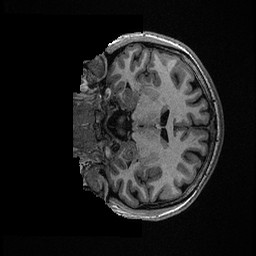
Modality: T1w
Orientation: coronal
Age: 32
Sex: male
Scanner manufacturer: ge
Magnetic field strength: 3 T
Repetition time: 0.006952 s
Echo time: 0.00292 s